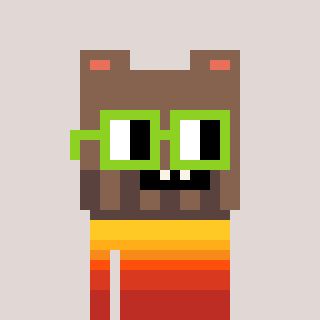
a pixel art character with square light green glasses, a bear-shaped head and a darkpink-colored body on a warm background